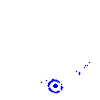
Particle: pion